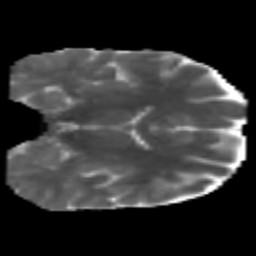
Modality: MD
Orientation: coronal
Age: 42
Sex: male
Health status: healthy
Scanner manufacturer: philips
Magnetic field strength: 3 T
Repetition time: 9.808 s
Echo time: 0.0712 s